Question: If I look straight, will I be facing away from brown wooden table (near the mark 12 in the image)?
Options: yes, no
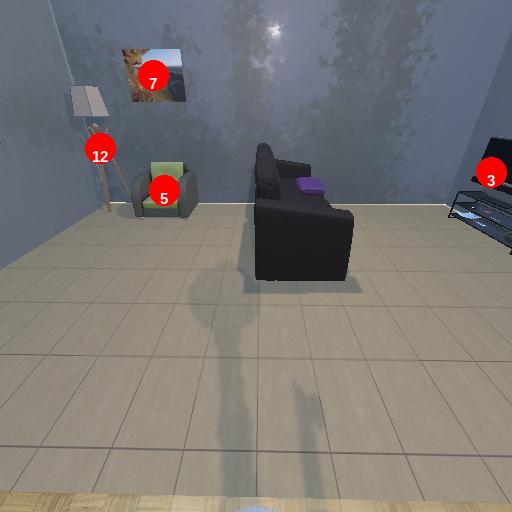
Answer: yes